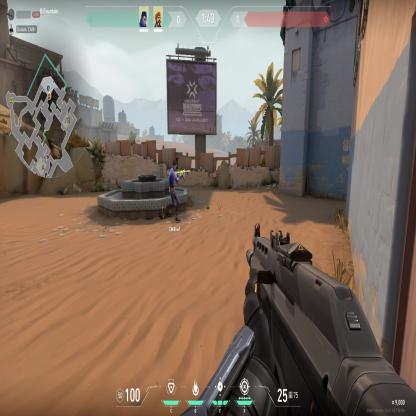
Label: teammate